Question: Below image shows the required scenario when user hovers on a div, covering div should behave more of, like a overlay or scrim.

So, far I am able to achieve similar functionality, but it breaks.
Problem is, when someone hovers on the particular div, overlaying div flickers a lot. Along with that, when i tried to click on the 'EDIT' div (button), no callback made. I thought because of z-index, but that din't worked either. I tried to simplify my problem and created a Fiddle.
<URL>
'''
//jQuery
$('.edit').on('click',function(){
alert('CLICKED');
});
'''
'''
/*CSS*/
#maillistpar{
position: relative;
width: 300px;
max-height: 170px;
margin: auto auto;
}
.mailcover{
width: 300px;
height: 170px;
border: 2px solid black;
margin: 2px;
}
.overlay{
width:100%;
height:100%;
display:none;
position:absolute;
top:0px;
left:0px;
}
.overlay div {
position:relative;
top:30%;
z-index: 10;
}
.mailcover:hover+.overlay{
background-color:black;
opacity: 0.75;
display: inline-block;
}
.edit {
background-color:orange;
width:50px;
height:50px;
border-radius: 30px;
margin: 0 auto;
}
'''
'''
<!--HTML-->
<div id='maillistpar'>
<div class='mailcover'>
<label class='lead'>A: </label><input id='email' style='float:right;'>
<div style='clear:both'></div>
<label class='lead'>B: </label><input id='desc' style='float:right;'>
<div style='clear:both'></div>
<label class='lead'>C: </label><input id='weblab' style='float:right;'>
<div style='clear:both'></div>
<label class='lead'>D: </label><input id='bulls' class='form-control' style='float:right;'>
<div style='clear:both'></div>
</div>
<div class="overlay">
<div class="edit">EDIT</div>
</div>
</div>
'''
Would be great to have some helpful suggestions. Thanks!
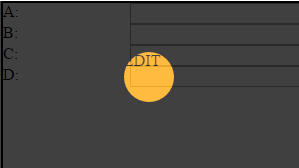
Answer: The problem is that when you hover over '.mailcover' '.overlay' masks it so the hover event is no longer in effect, '.overlay' then disappears which triggers the hover event on '.mailcover' again so '.overlay' reappears. This leads to the flickering effect. To fix, add the ':hover' event that is applied to '.mailcover' to '.overlay' as well:
'''
$('.edit').on('click', function() {
alert('CLICKED');
});
'''
'''
#maillistpar {
position: relative;
width: 300px;
max-height: 170px;
margin: auto auto;
}
.mailcover {
width: 300px;
height: 170px;
border: 2px solid black;
margin: 2px;
}
.overlay {
width: 100%;
height: 100%;
display: none;
position: absolute;
top: 0px;
left: 0px;
}
.overlay div {
position: relative;
top: 30%;
z-index: 10;
}
.mailcover:hover+.overlay,
.overlay:hover {
background-color: black;
opacity: 0.75;
display: inline-block;
}
.edit {
background-color: orange;
width: 50px;
height: 50px;
border-radius: 30px;
margin: 0 auto;
}
'''
'''
<script src="https://ajax.googleapis.com/ajax/libs/jquery/1.8.3/jquery.min.js"></script>
<div id='maillistpar'>
<div class='mailcover'>
<label class='lead'>A:</label>
<input id='email' style='float:right;'>
<div style='clear:both'></div>
<label class='lead'>B:</label>
<input id='desc' style='float:right;'>
<div style='clear:both'></div>
<label class='lead'>C:</label>
<input id='weblab' style='float:right;'>
<div style='clear:both'></div>
<label class='lead'>D:</label>
<input id='bulls' class='form-control' style='float:right;'>
<div style='clear:both'></div>
</div>
<div class="overlay">
<div class="edit">EDIT</div>
</div>
</div>
'''